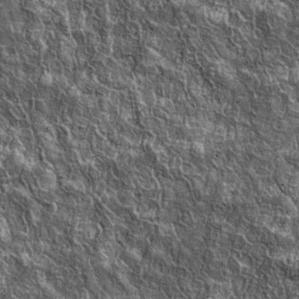
Label: non_frost